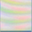
Piece: xx